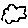
Label: cloud